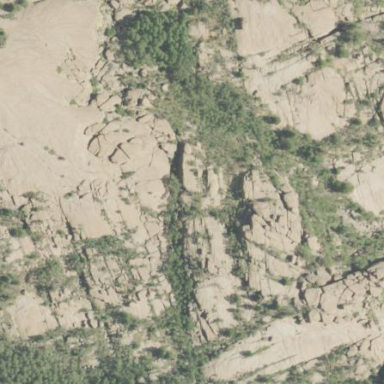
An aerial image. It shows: Landscape dominated by bare rock.